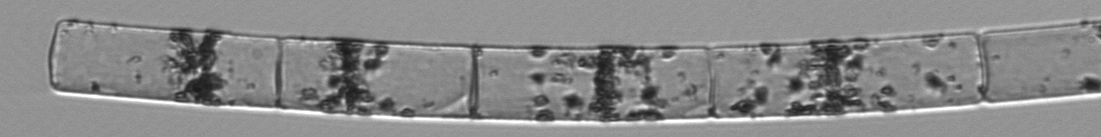
Label: Guinardia_flaccida